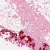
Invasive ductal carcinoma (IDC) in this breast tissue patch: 0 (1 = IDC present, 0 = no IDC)